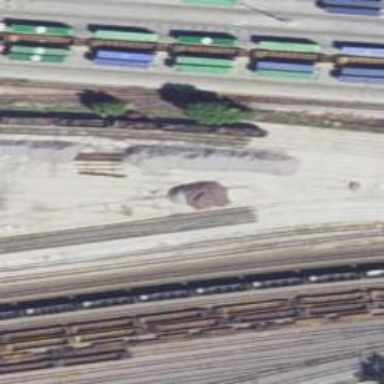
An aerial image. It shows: Rail spur service.